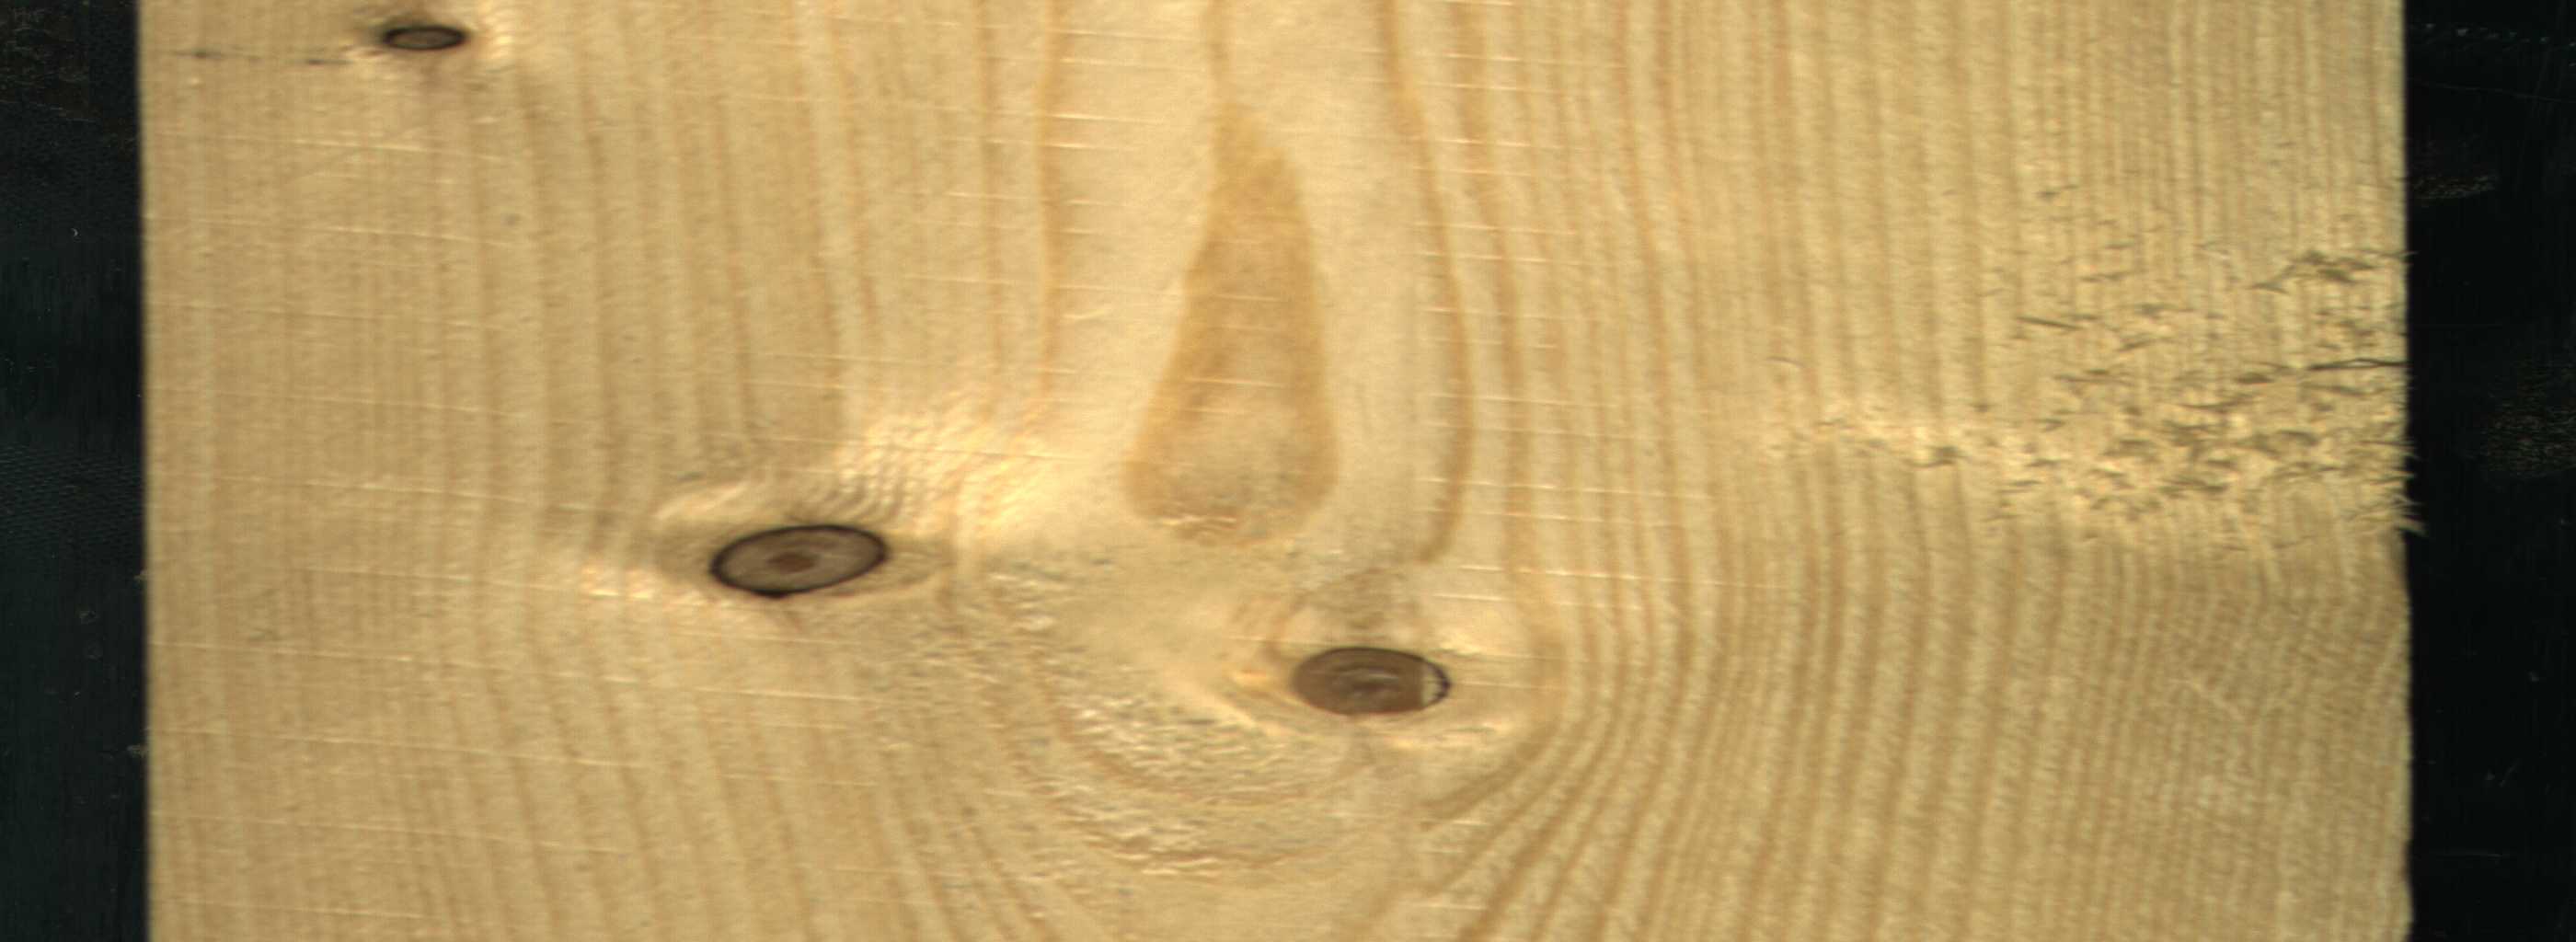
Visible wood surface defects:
Dead_Knot
Dead_Knot
Live_Knot